Question: I'm playing around with the "web client" of a new Microsoft app. When I run the W3C validation check I get the following result:

And here the head of the HTML file:
'''
<!DOCTYPE html >
<html>
<head>
<title>Microsoft Dynamics NAV</title>
<meta content="IE=8" http-equiv="X-UA-Compatible" value="IE=8" />
<meta content="text/html; charset=iso-8859-1" http-equiv="Content-Type" />
<meta content="no-cache" http-equiv="pragma" />
<link id="ctl00_main" href="/Resources/main.css?version=7.0.33451" rel="stylesheet" type="text/css" />
<link id="ctl00_controls" href="/Resources/controls.css?version=7.0.33451" rel="stylesheet" type="text/css" />
<link id="ctl00_webclient" href="/Resources/webclient.css?version=7.0.33451" rel="stylesheet" type="text/css" />
</head>
<body class="v4master" scroll="no">
'''
What kind of HTML is this? Is it really HTML5?
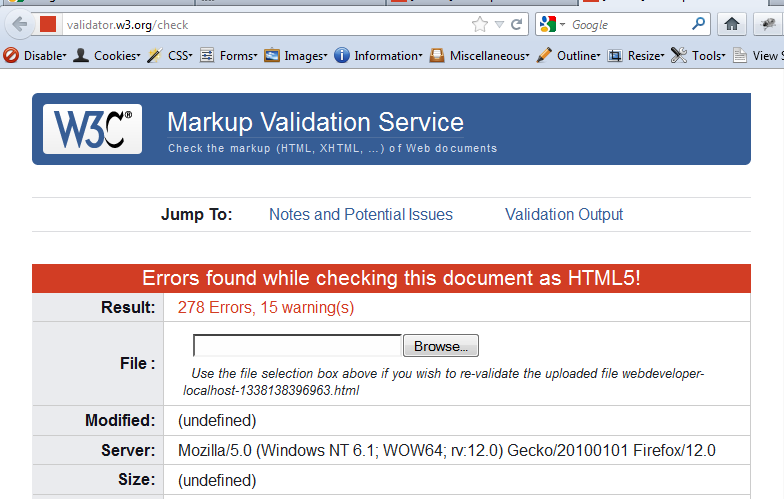
Answer: '''
<!DOCTYPE html>
'''
This doctype was introduced in HTML5.
And this is what is the introduction of any html5 tut.
This very simple doctype will cause even browsers that don't presently support HTML5 to enter into standards mode, which means that they'll interpret the long-established parts of HTML in an HTML5-compliant way while ignoring the new features of HTML5 they don't support.
<URL>